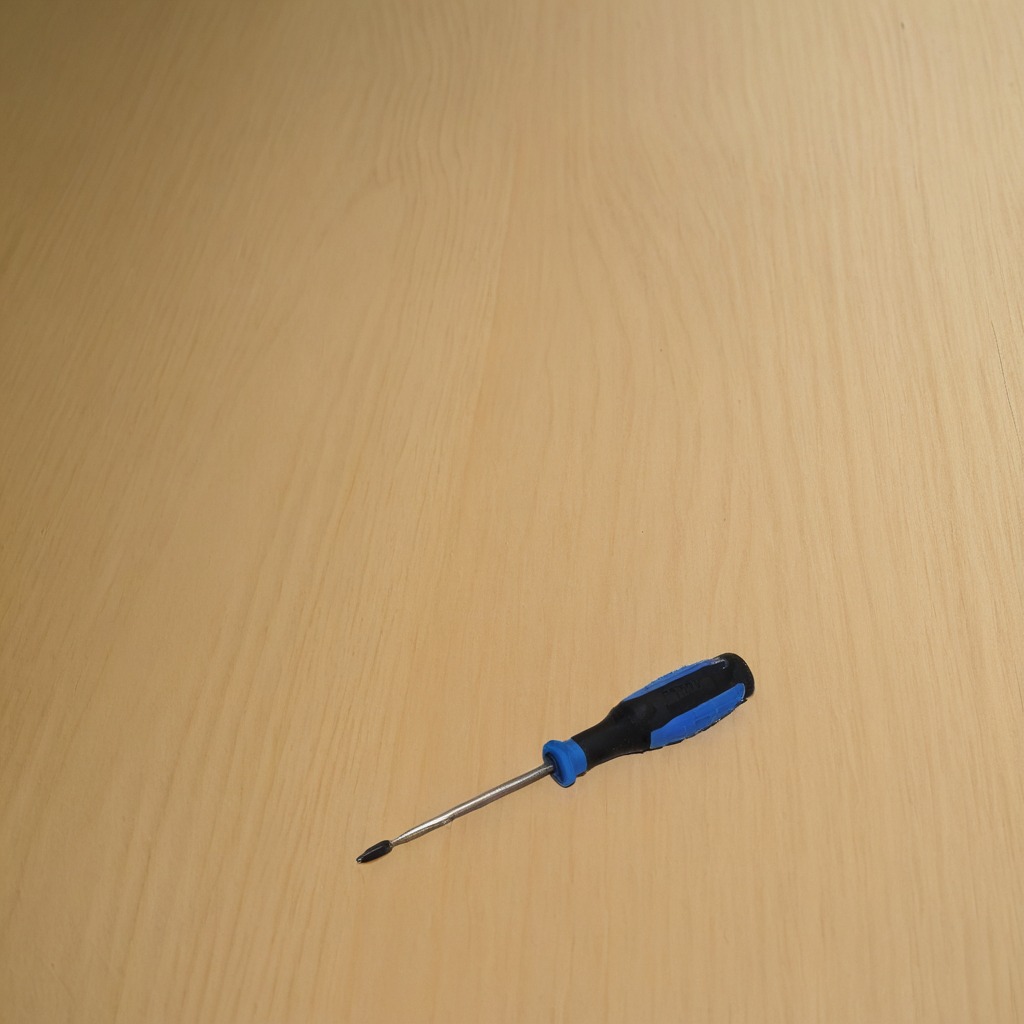
A screwdriver lies on a plywood surface in a paint workshop lit by afternoon window light.